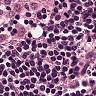
Metastatic tissue present: no